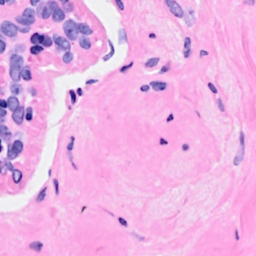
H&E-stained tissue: Breast